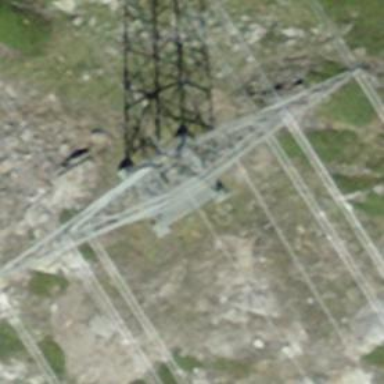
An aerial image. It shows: Power tower.